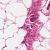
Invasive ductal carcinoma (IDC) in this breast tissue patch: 0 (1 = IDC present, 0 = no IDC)